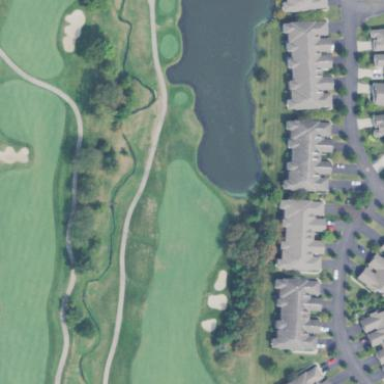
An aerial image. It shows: Golf fairway surrounded by grass.